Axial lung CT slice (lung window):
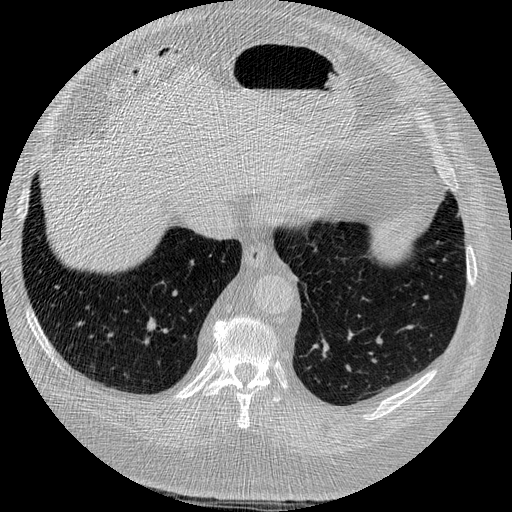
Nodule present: no